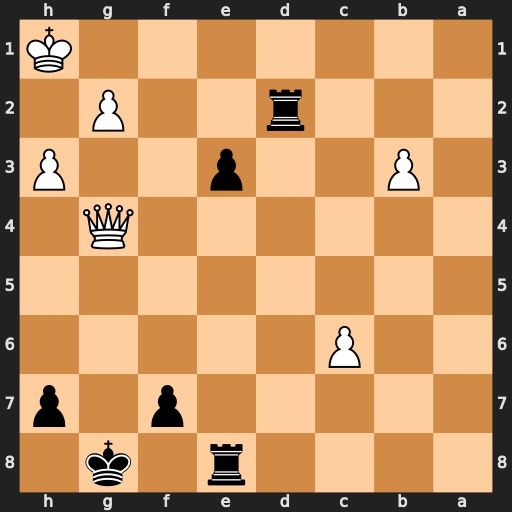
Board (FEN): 4r1k1/5p1p/2P5/8/6Q1/1P2p2P/3r2P1/7K
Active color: b
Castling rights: -
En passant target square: -
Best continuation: Kh8 Qf4 Rd5 Qxf7 Rde5